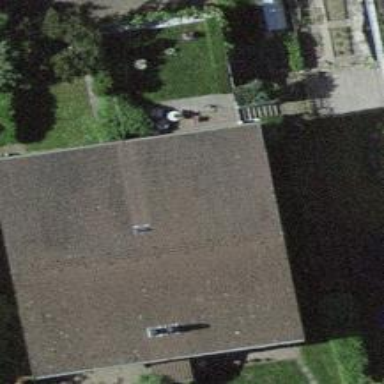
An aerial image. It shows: Terrace building.